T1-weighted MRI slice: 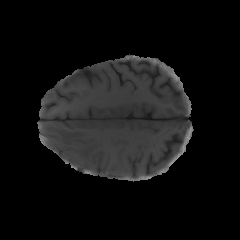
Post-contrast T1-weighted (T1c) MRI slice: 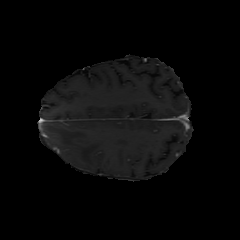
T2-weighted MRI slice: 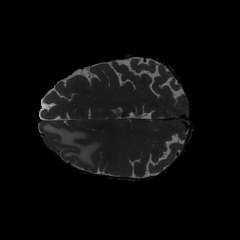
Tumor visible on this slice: yes